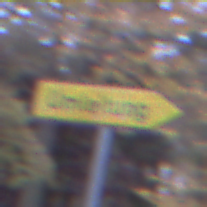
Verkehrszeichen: UmleitungswegweiserRechtsweisend
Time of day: Night
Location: Outdoor (Suburban)
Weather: PartlyCloudy
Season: NotSpecified
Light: Artificial